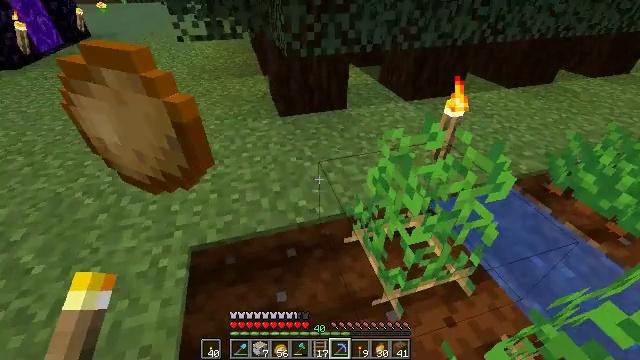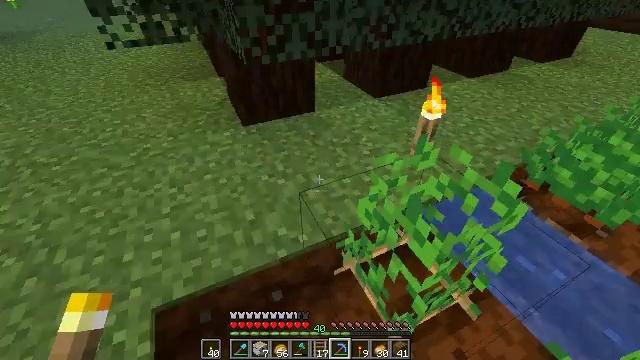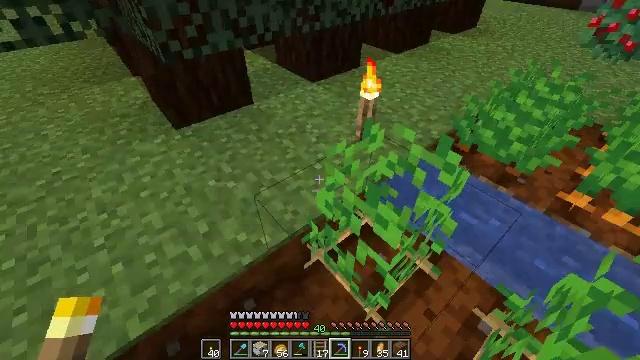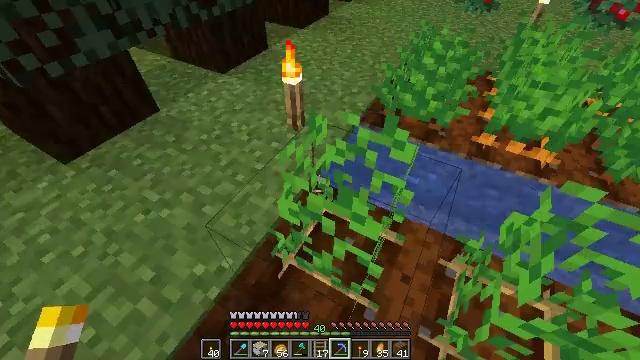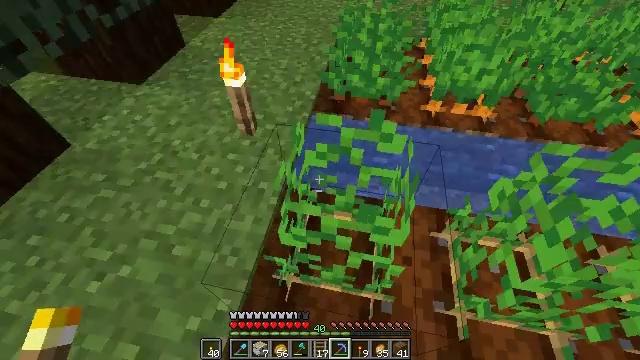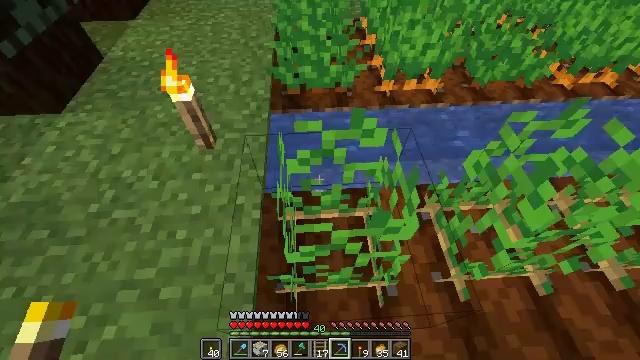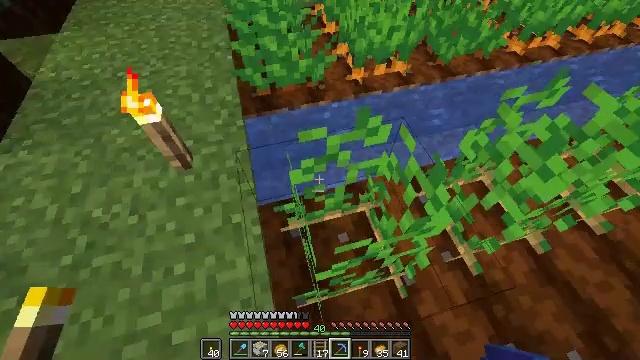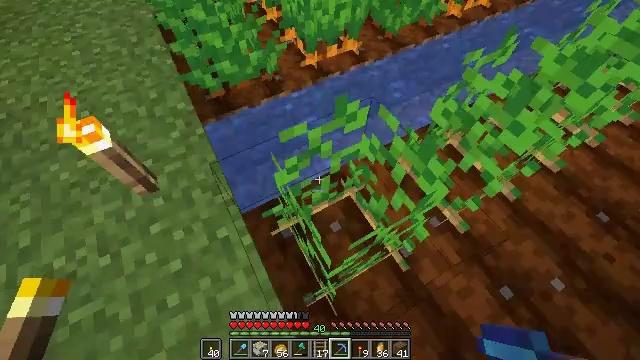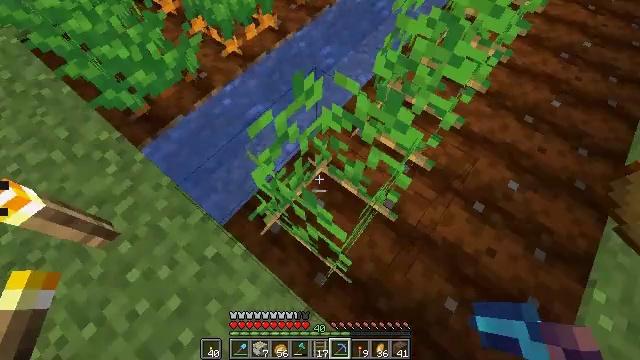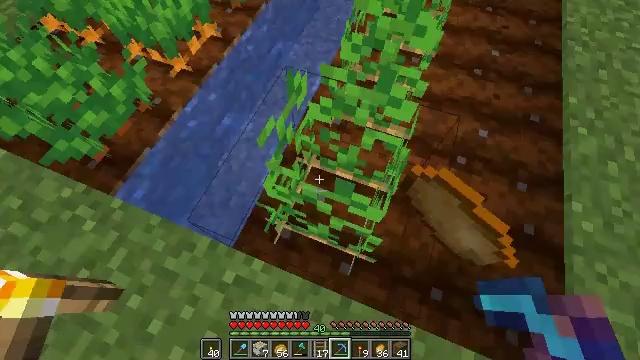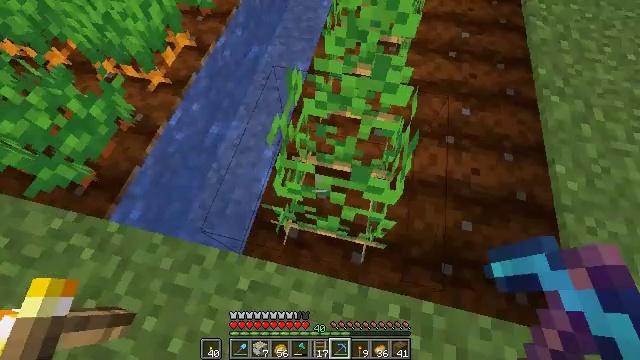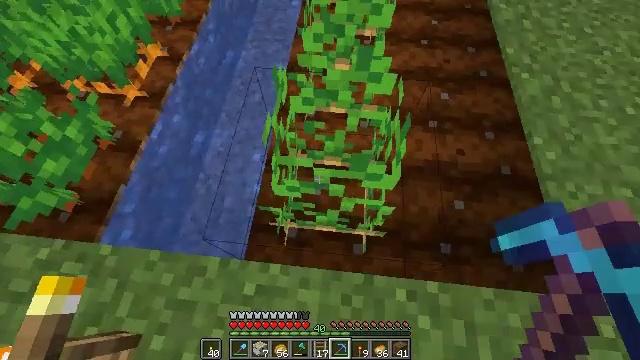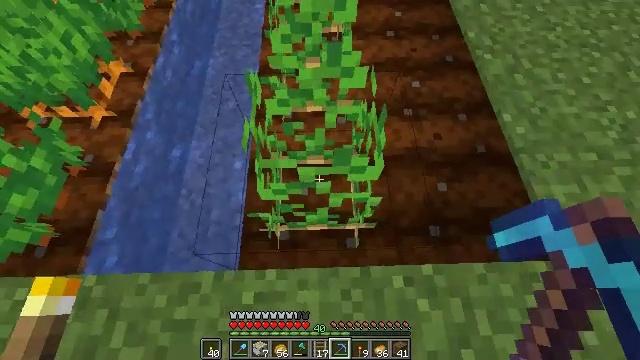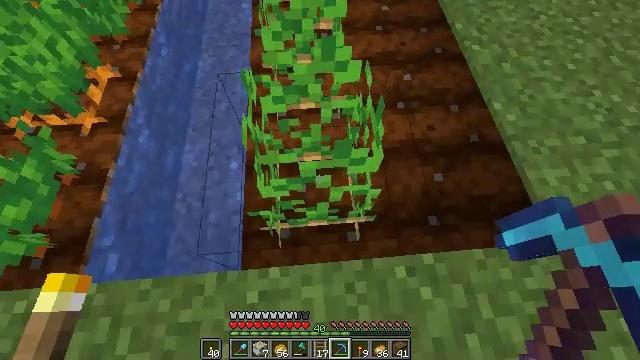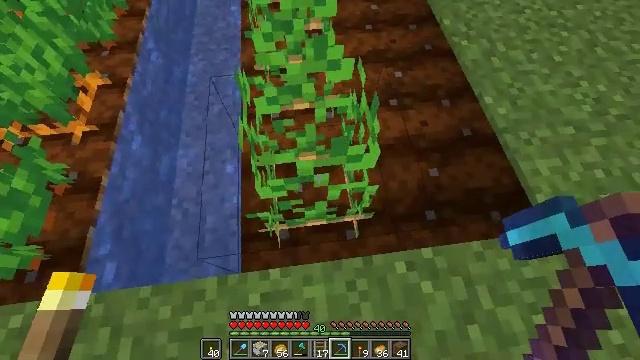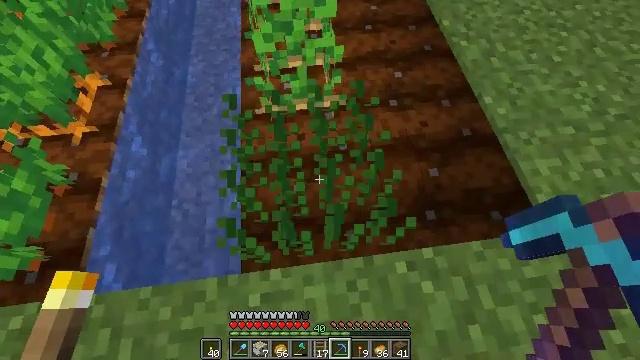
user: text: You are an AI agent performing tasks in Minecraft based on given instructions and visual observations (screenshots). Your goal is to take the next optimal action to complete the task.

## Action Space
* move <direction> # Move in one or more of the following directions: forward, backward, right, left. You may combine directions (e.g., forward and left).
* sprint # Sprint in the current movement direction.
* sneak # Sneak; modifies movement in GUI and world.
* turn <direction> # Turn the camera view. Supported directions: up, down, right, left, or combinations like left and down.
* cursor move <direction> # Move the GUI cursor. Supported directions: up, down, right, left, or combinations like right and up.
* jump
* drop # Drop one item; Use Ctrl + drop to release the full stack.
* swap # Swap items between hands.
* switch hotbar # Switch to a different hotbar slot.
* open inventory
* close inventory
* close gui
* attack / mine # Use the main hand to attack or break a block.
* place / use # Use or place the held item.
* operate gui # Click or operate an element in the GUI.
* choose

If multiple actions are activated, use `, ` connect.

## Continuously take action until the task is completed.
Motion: motion action
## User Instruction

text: Harvest potatoes.
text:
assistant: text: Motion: move forward and move left, turn right and down
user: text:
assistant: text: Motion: move forward and move left, turn right and down
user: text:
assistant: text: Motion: move forward and move left, turn right and down
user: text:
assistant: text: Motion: move forward and move left, turn right and down
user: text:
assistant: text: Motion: move forward and move left, turn right and down
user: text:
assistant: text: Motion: move forward and move left, turn right and down
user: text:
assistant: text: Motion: move forward and move left, turn right and down
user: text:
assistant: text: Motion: move left, turn right and down
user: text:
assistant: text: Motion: turn right
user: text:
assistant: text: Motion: turn right
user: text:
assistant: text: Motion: turn right
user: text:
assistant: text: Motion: turn right
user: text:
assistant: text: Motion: turn right
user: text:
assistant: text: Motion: turn right
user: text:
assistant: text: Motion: attack / mine
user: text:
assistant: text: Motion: turn right and up, attack / mine
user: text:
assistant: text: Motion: turn right and up, attack / mine
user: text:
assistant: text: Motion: move forward, turn right and up
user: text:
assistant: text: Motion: move forward, turn up
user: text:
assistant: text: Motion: move forward, turn left, attack / mine
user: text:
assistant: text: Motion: move forward, turn left, attack / mine
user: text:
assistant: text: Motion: move forward, turn left and up, attack / mine
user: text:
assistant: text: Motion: move forward
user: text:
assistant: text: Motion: move forward, attack / mine
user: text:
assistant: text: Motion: move forward, attack / mine
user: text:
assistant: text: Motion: move forward, attack / mine
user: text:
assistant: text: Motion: move forward
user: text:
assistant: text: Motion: move forward, attack / mine
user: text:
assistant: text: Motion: move forward, attack / mine
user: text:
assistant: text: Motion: move forward, turn left, attack / mine